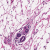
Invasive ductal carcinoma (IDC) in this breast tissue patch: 0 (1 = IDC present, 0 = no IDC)